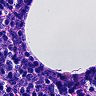
Metastatic tissue present: no